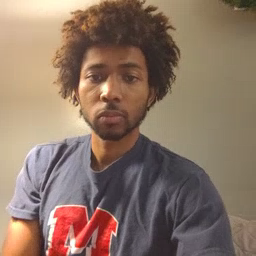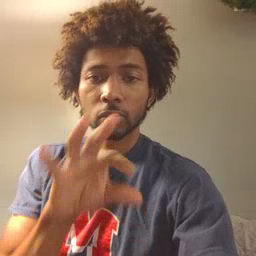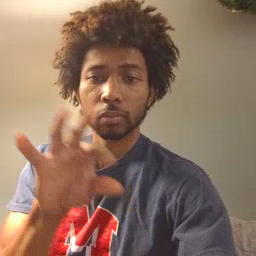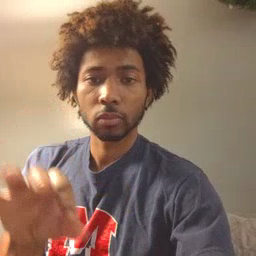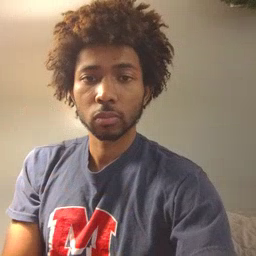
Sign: frenchfries